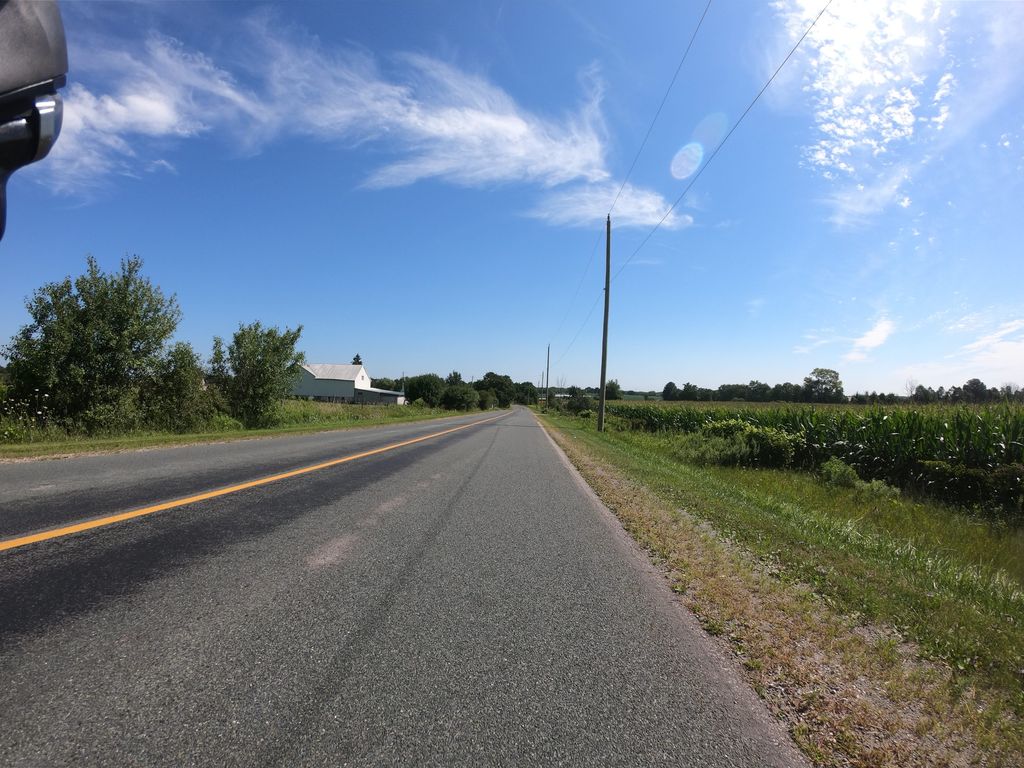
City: kitchener-waterloo